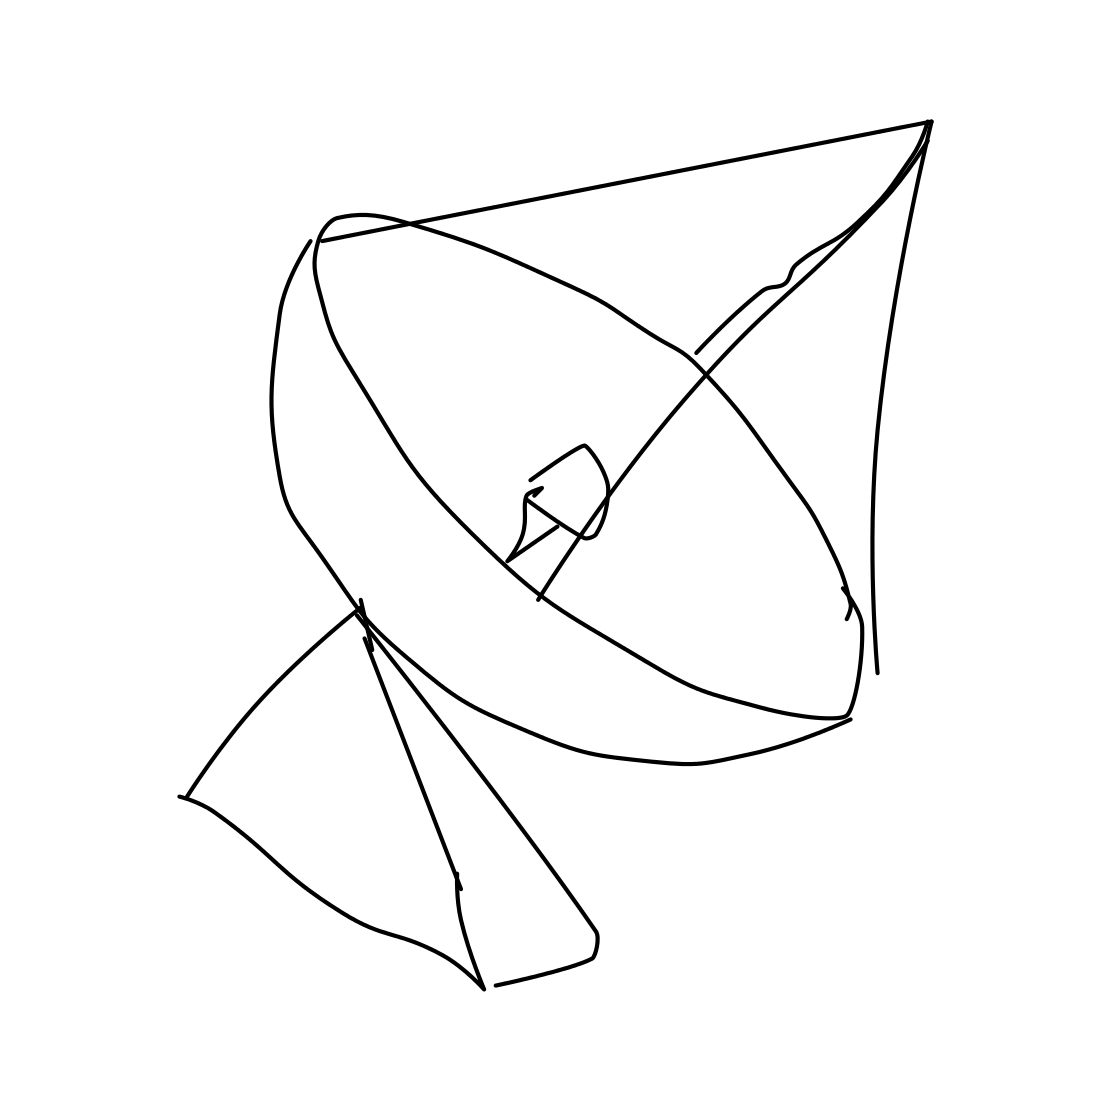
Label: satellite dish